Question: I have a very strange problem. Separator line of selected cell in UITableView has not shown in iOS 7. As following Picture:

So I used the following codes:
'''
-(void)tableView:(UITableView *)tableView didHighlightRowAtIndexPath:(NSIndexPath *)indexPath {
// fix for separators bug in iOS 7
tableView.separatorStyle = UITableViewCellSeparatorStyleNone;
tableView.separatorStyle = UITableViewCellSeparatorStyleSingleLine;
}
-(void)tableView:(UITableView *)tableView didUnhighlightRowAtIndexPath:(NSIndexPath *)indexPath {
// fix for separators bug in iOS 7
tableView.separatorStyle = UITableViewCellSeparatorStyleNone;
tableView.separatorStyle = UITableViewCellSeparatorStyleSingleLine;
}
'''
It solved problem when I used xCode 5 on iOS7.
But as soon as I updated to xCode 5.1 and compiled my app on iOS 7.1, the problem occurred again and none of tricks worked this time.
I used:
1. cell.clipsToBounds = YES;
2.'[tableView reloadRowsAtIndexPaths:indexPath withRowAnimation:UITableViewRowAnimationNone];'
1. Removed my previous code.
2. Tried several separator styles.
and some other tricks. Unfortunately none of them worked this time.
What would be problem? And how can I solve it?
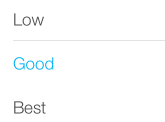
Answer: I finally typed following lines of code:
'''
[tableView setSeparatorStyle:UITableViewCellSeparatorStyleNone];
UIView * lineAfterCell = [[UIView alloc] initWithFrame:CGRectMake(0, cell.frame.size.height + 1, self.view.frame.size.width, .5)];
[lineAfterCell setBackgroundColor:[UIColor lightGrayColor]];
[cell addSubview:lineAfterCell];
'''
And it worked perfectly.